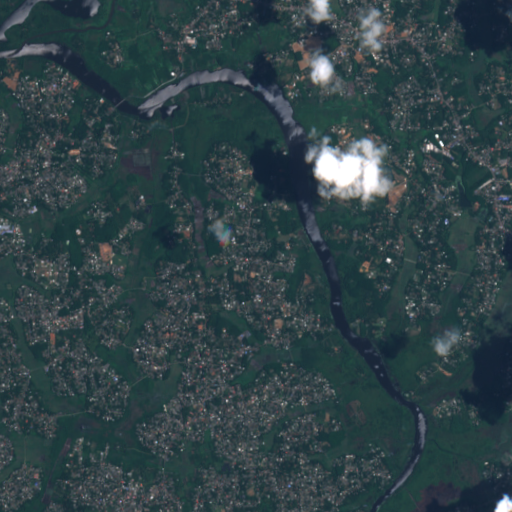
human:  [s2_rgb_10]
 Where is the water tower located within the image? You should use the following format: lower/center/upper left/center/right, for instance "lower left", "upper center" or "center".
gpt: The water tower is located in the center left of the image.
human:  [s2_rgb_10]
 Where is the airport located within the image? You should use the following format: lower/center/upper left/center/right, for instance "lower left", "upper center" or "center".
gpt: There is no airport in the image.